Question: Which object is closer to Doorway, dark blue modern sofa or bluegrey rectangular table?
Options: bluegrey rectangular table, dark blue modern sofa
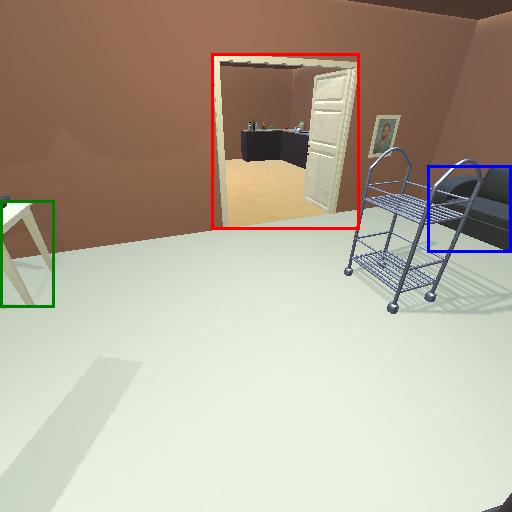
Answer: bluegrey rectangular table